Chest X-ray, AP view. Patient: 71 years old, sex M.
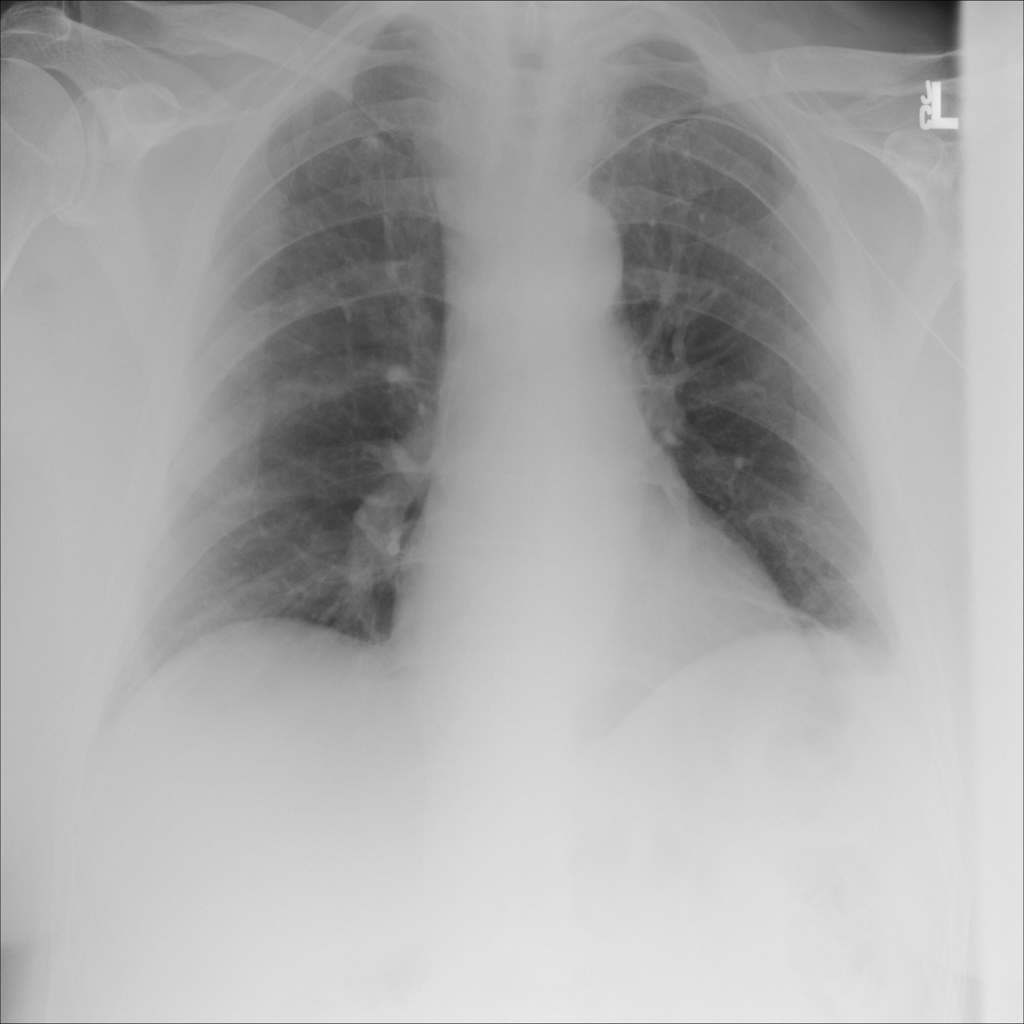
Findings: No Finding